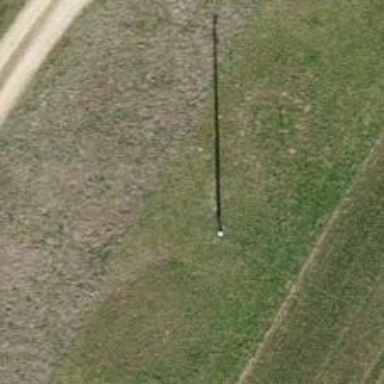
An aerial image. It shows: Minor power line.